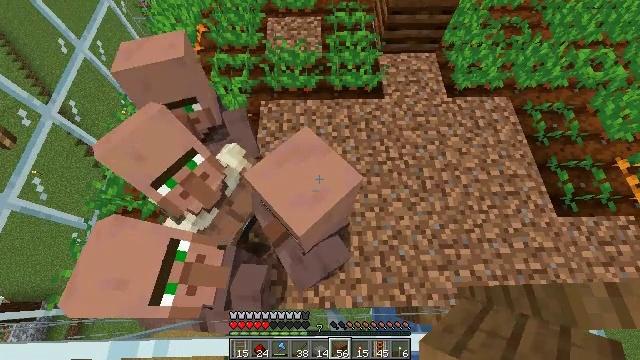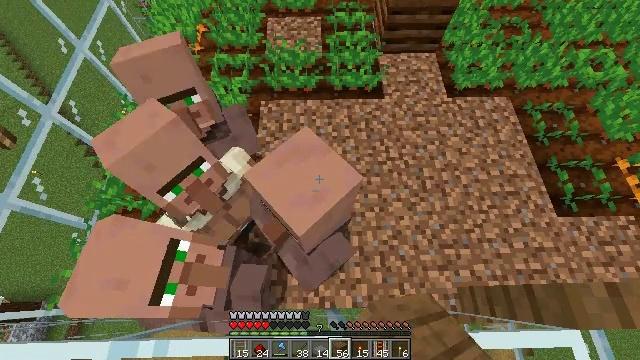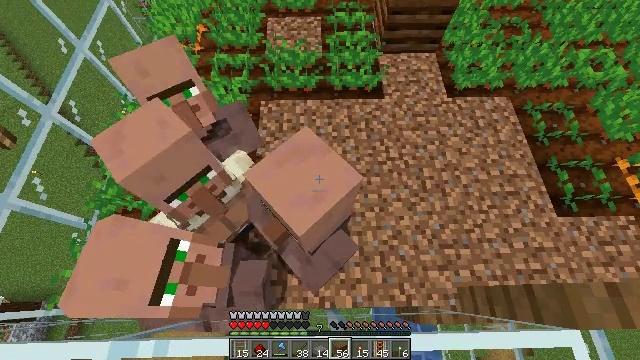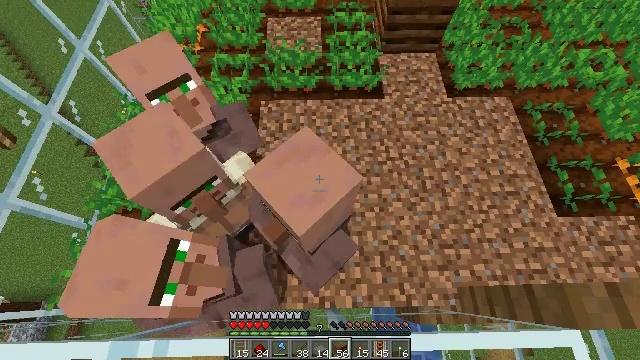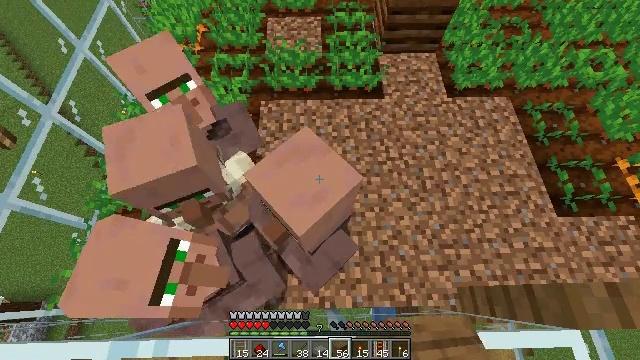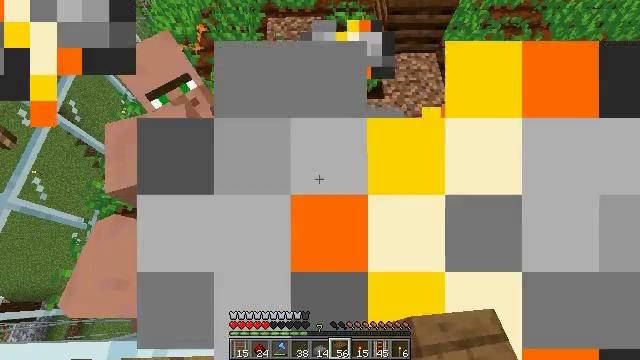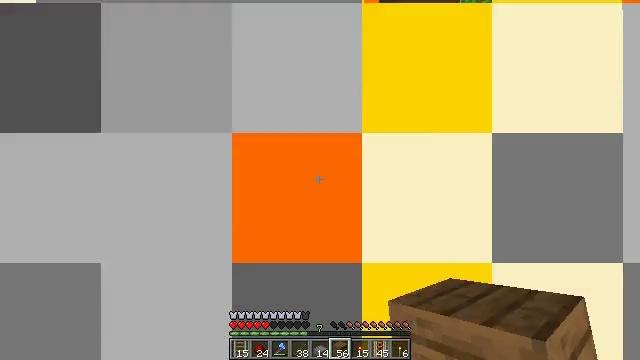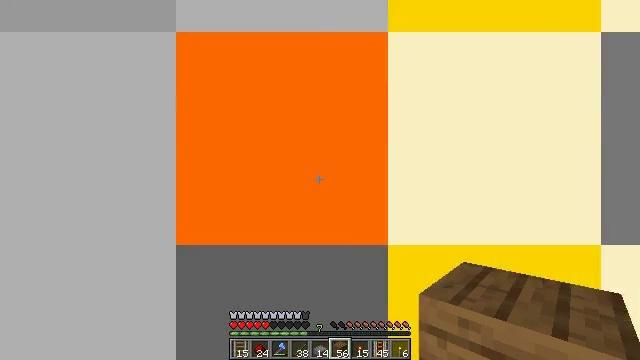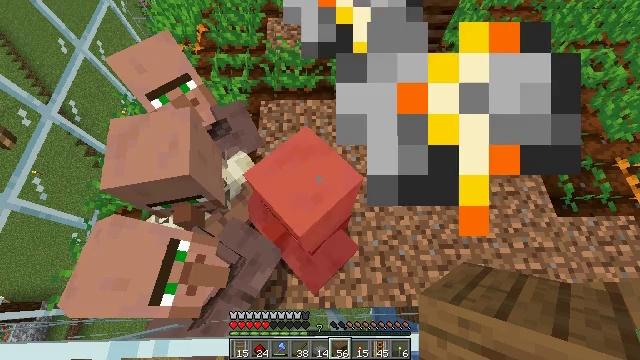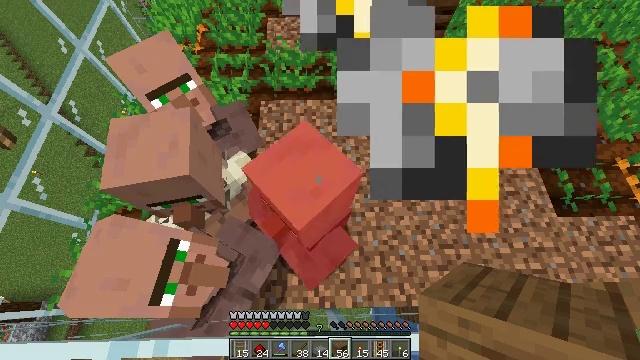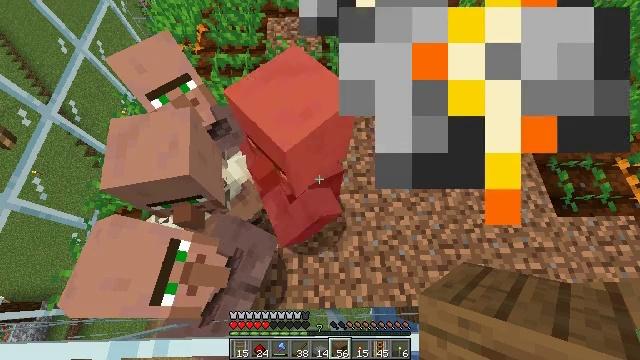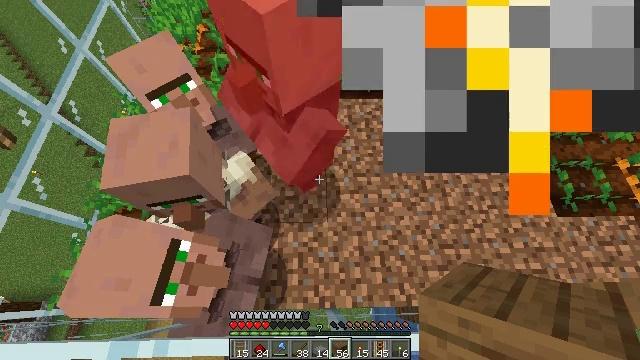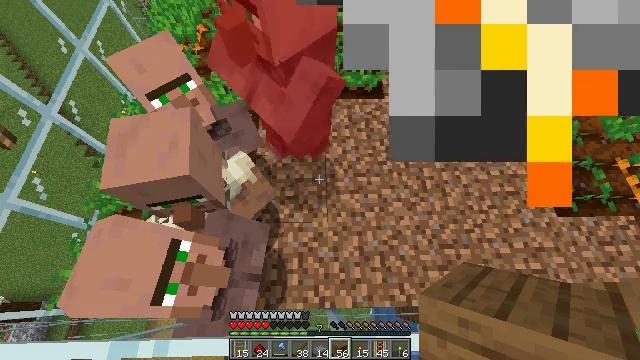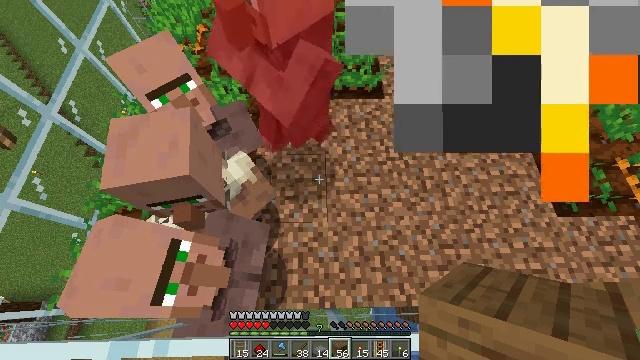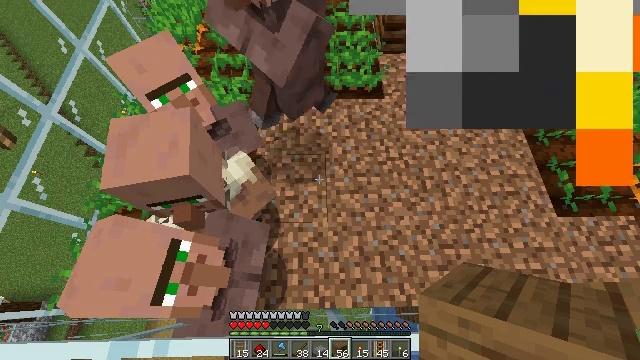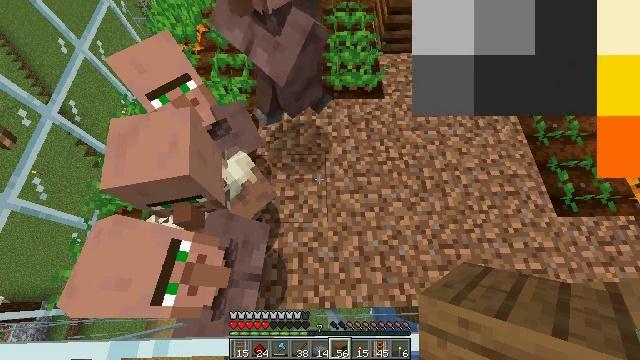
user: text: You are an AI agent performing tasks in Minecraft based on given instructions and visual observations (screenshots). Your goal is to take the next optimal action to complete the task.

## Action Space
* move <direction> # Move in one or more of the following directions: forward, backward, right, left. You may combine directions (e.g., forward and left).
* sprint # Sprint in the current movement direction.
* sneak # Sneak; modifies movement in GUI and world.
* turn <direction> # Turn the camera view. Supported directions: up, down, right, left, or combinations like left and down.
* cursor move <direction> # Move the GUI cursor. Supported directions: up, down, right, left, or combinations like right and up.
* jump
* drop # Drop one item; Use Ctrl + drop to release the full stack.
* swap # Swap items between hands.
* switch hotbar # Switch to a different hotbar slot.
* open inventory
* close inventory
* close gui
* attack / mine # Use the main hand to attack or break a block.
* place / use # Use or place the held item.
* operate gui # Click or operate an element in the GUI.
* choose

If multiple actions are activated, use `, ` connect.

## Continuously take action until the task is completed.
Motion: motion action
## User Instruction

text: Hunt the villager.
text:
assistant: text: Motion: sneak, attack / mine
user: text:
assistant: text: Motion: sneak, attack / mine
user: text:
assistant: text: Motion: sneak
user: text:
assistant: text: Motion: sneak
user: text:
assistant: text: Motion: sneak
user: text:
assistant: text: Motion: sneak
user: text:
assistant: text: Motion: sneak
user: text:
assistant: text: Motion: sneak
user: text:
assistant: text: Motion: sneak
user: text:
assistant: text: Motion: sneak
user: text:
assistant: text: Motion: sneak
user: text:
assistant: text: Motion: sneak
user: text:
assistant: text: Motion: sneak
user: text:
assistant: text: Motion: sneak
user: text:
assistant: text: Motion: sneak
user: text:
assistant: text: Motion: sneak
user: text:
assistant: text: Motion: sneak
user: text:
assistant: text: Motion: sneak
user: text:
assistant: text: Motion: sneak
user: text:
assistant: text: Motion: sneak
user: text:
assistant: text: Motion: sneak, turn right
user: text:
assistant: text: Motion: sneak
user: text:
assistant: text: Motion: sneak
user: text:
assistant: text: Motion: sneak
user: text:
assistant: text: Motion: sneak
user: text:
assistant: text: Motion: sneak
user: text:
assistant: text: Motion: sneak
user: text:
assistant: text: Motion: sneak
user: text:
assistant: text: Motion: sneak
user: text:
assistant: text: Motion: sneak